Question: Count the number of objects in the diagram.
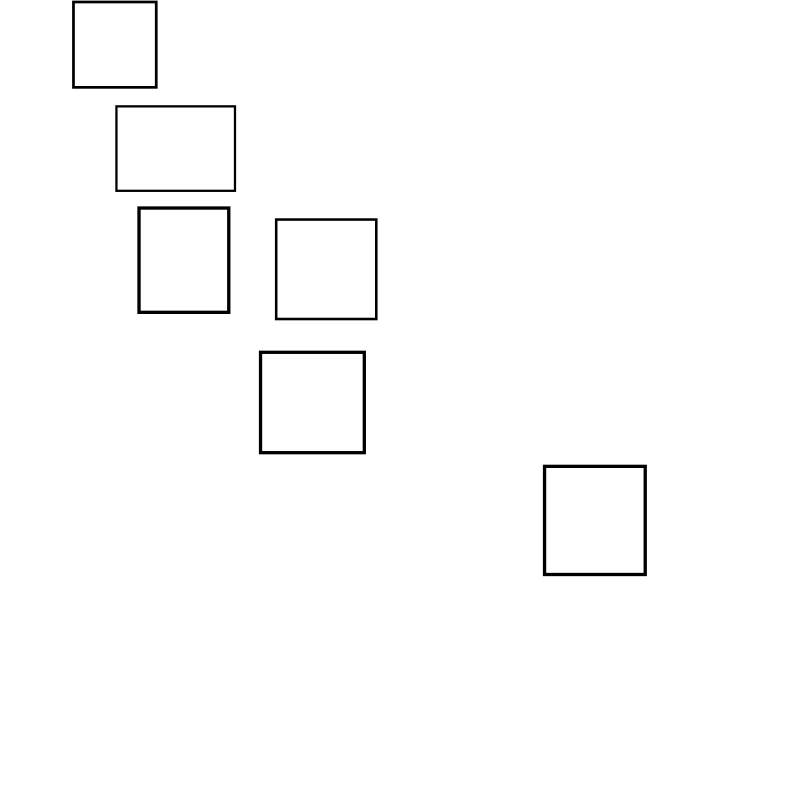
Answer: 6